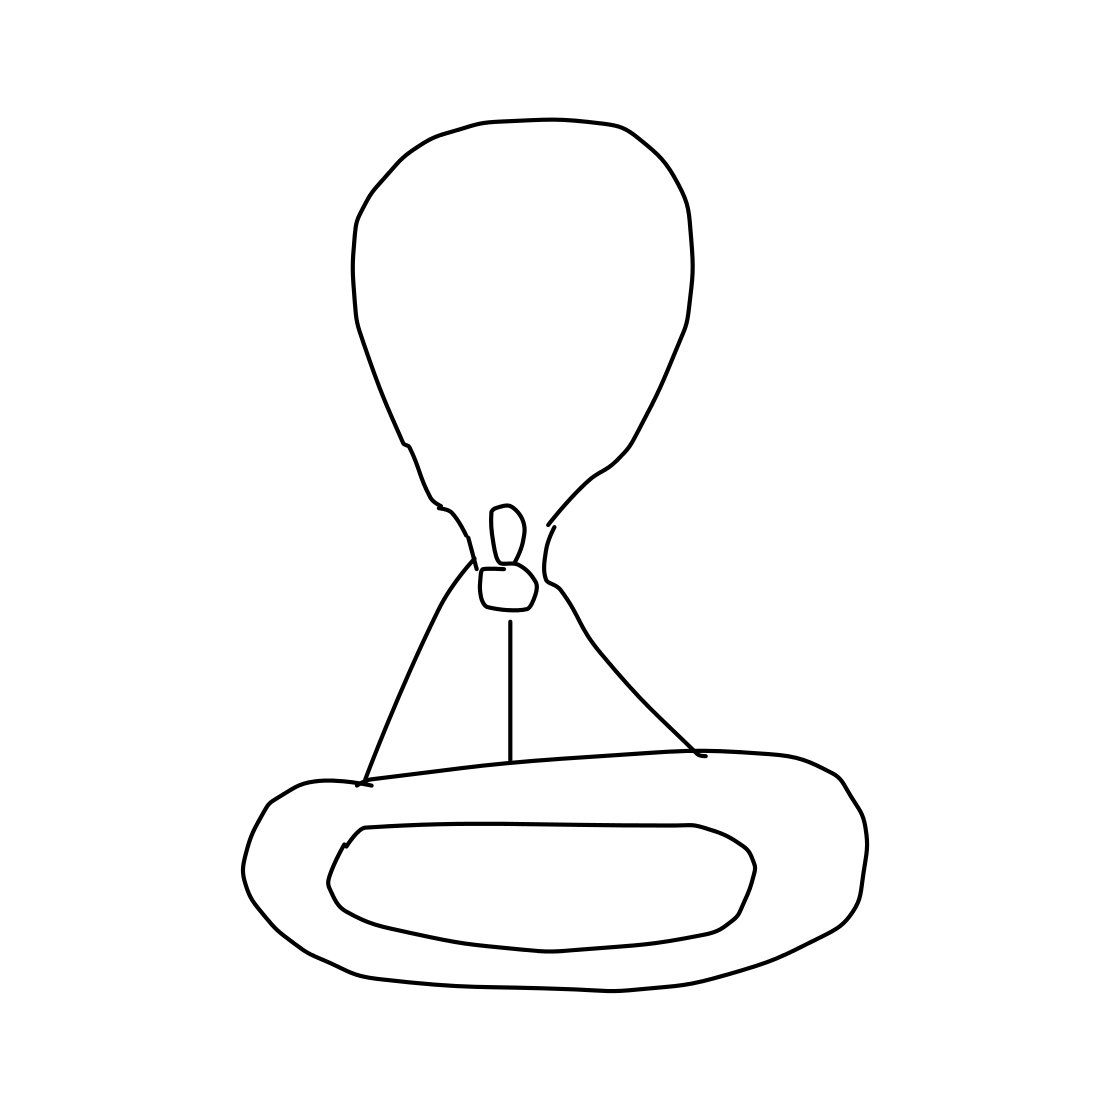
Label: hot air balloon